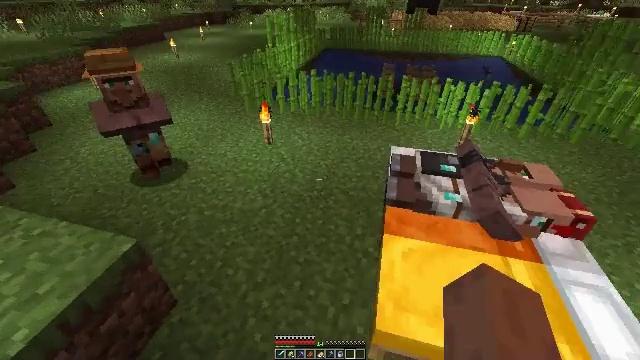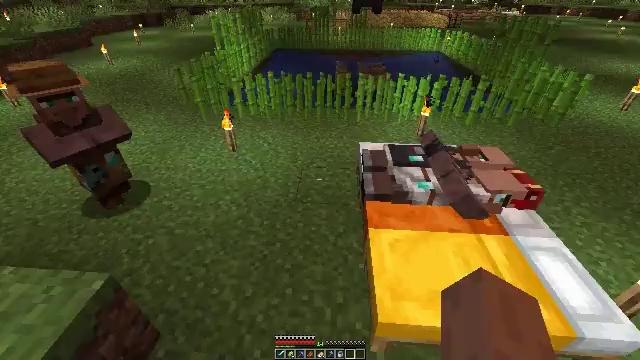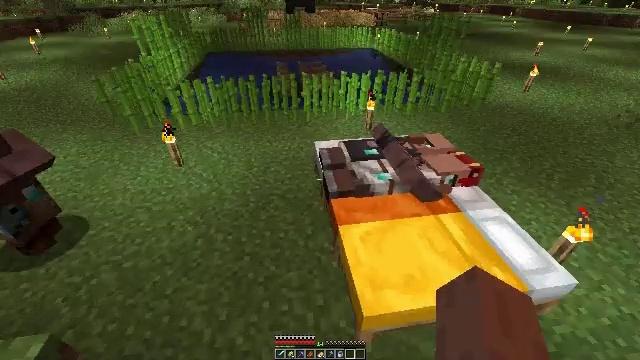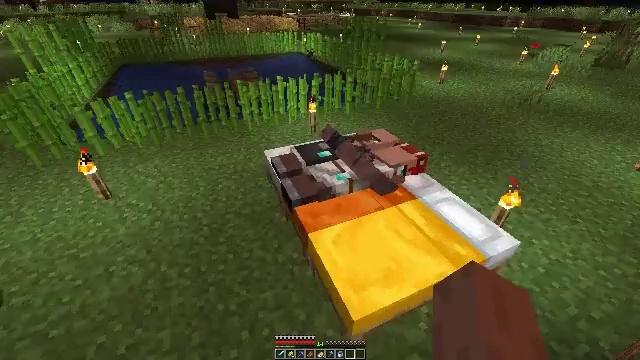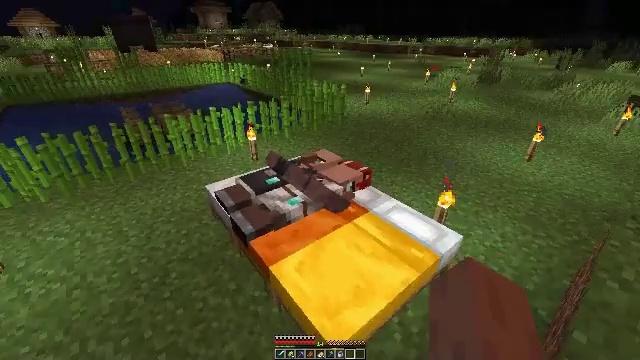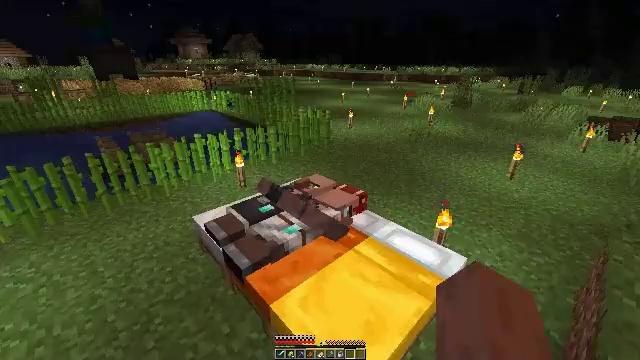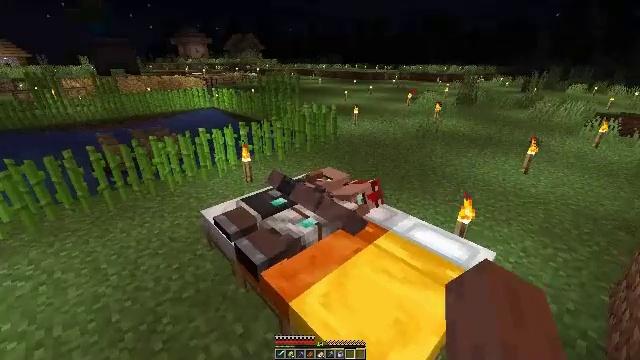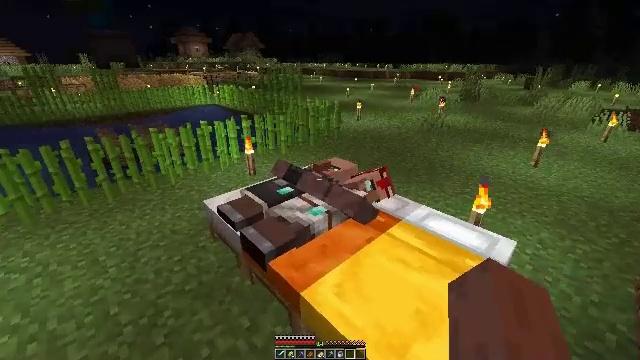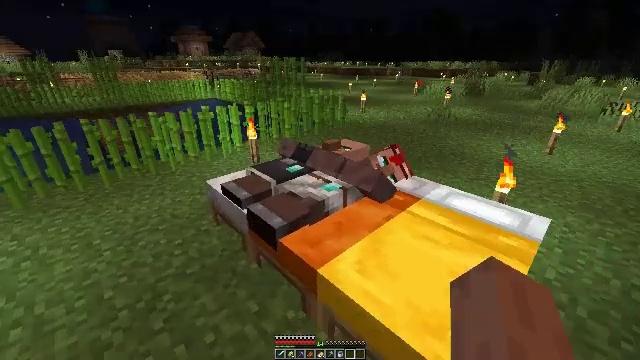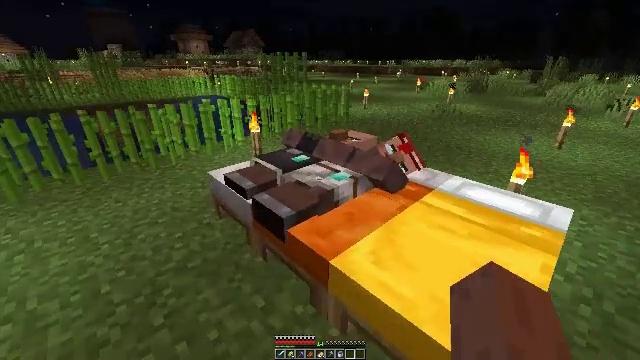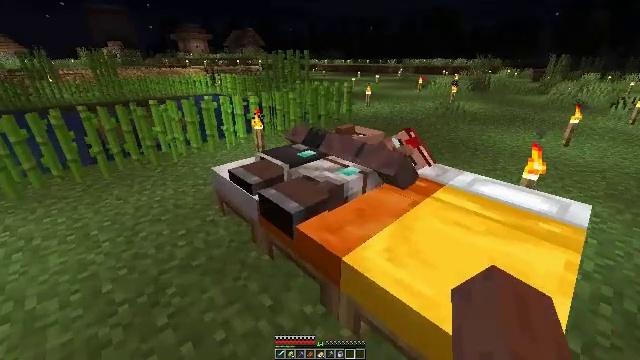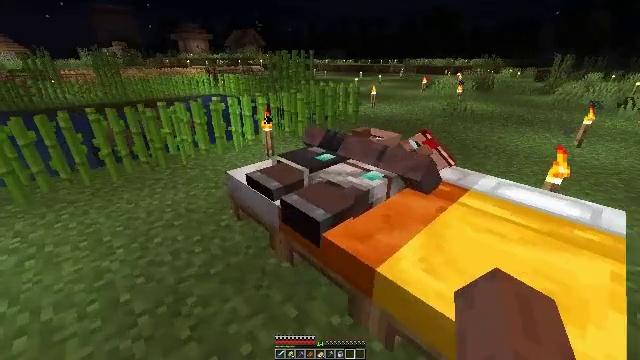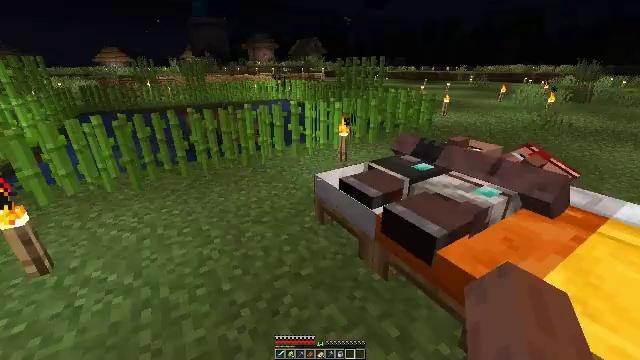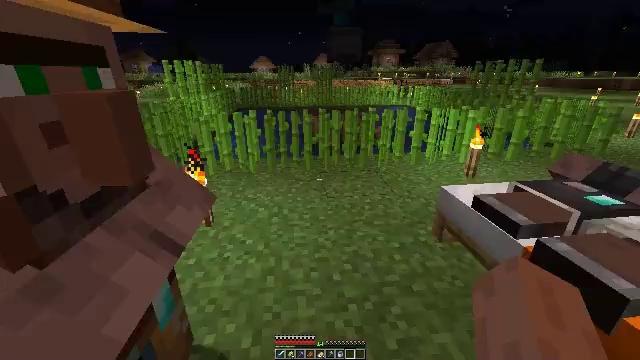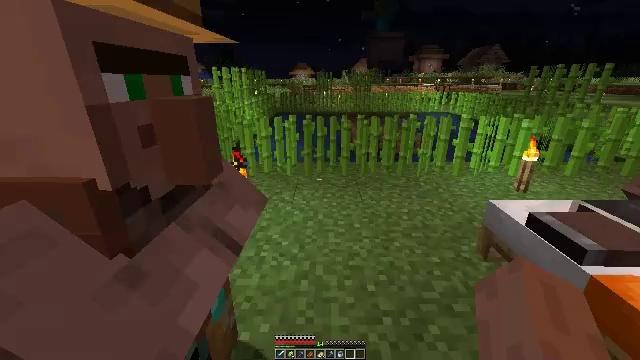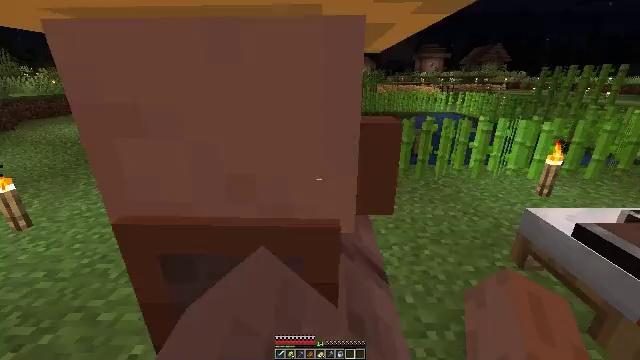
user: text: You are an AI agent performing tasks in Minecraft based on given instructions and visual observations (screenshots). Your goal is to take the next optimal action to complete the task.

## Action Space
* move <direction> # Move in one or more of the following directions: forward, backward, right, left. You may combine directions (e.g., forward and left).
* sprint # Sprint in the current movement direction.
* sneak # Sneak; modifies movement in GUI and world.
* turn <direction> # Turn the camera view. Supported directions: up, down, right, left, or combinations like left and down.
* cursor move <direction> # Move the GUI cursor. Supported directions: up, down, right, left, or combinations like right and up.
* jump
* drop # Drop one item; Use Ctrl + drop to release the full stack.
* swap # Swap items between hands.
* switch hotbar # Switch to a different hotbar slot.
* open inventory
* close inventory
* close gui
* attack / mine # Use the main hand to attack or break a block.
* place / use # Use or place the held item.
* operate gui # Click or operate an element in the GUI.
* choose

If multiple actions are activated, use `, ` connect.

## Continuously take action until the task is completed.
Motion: motion action
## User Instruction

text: Remove the white bed from its place.
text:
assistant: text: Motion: move forward and move left, turn right
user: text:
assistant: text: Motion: move forward and move left, turn right
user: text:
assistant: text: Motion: move forward and move left, turn right
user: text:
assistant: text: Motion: move forward and move left, turn right and up
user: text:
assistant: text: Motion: move forward and move left, turn right and up
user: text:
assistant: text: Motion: move forward and move left
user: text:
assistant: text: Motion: move forward and move left
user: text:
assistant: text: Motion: move forward and move left
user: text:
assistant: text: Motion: move forward and move left
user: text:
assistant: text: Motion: move left
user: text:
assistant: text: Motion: move left
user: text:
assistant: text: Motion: move left, turn left and up
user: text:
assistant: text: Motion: move left, turn left and up
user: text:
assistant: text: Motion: move left, turn left and up
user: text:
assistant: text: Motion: move left
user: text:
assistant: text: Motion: no_op
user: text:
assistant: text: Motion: no_op
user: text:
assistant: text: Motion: no_op
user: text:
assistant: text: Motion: no_op
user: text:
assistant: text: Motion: no_op
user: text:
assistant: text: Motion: turn right
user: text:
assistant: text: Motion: turn right and down
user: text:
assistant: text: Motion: turn right and down
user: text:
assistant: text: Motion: turn right and down
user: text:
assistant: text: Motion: turn right and down
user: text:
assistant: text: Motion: turn right
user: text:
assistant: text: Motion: move left, turn right and up
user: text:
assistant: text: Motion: move left, turn right
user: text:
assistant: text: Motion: move left
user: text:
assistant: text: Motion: move left